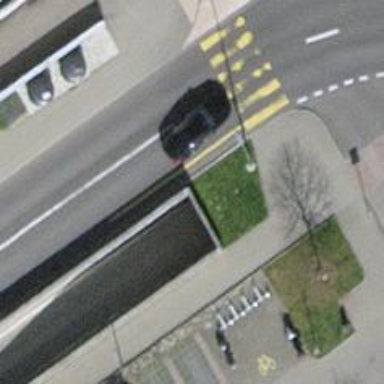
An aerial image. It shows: Parking entrance.